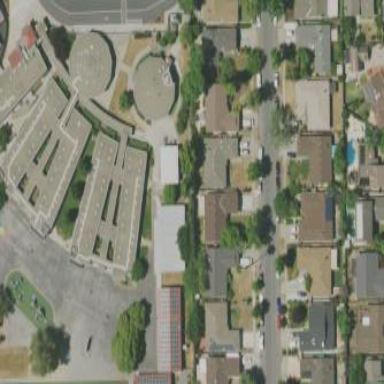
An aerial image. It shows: Asphalt schoolyard for leisure land.